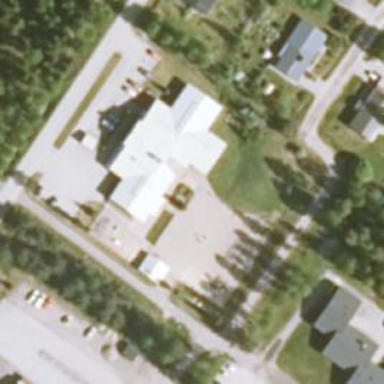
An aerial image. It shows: Kindergarten.